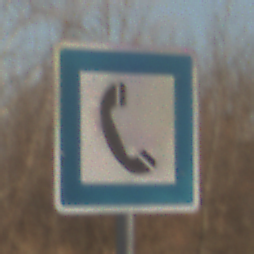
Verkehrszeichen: Fernsprecher
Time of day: SunriseSunset
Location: Outdoor (Nature)
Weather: PartlyCloudy
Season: NotSpecified
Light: Natural